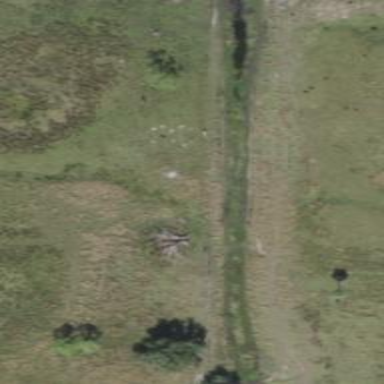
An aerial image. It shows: Wetland area characterized by wet meadow.